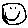
Label: smiley face